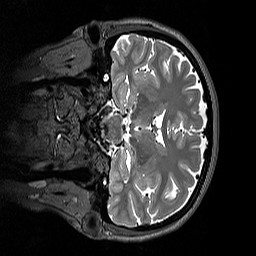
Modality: T2w
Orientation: coronal
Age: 29
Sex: female
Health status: healthy
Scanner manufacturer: siemens
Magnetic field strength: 3 T
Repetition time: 3.2 s
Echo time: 0.412 s